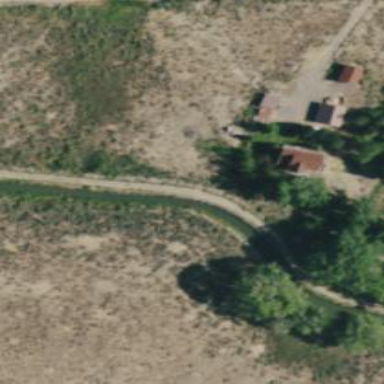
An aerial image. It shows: Canal.